Question:
Given that I wanted to list the names and prices of venues within an inclusive minimum and maximum capacity (i.e. greater than and equal to/less than and equal to) would using the below SQL statement suffice? Is there a better way of presenting it?
'''
SELECT * FROM rooms WHERE capacity between '$minimum' AND '$maximum'
'''
I was just wondering because it confuses me slightly.
If minimum is 0 and maximum is 1000 - what would be the logic behind SQL's selection of rows that meet the statements criteria?
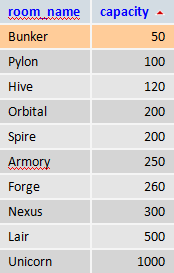
Answer: Yes, that is correct. See <URL> for an explanation of how 'BETWEEN' works; as you can see, it does provide an inclusive minimum and maximum, just as you need.
That said, although your query is perfectly correct as it is, it might be better to change ''$minimum' AND '$maximum'' to '$minimum AND $maximum' (no quotation marks), just so it's visually clear that these are numbers, not strings.